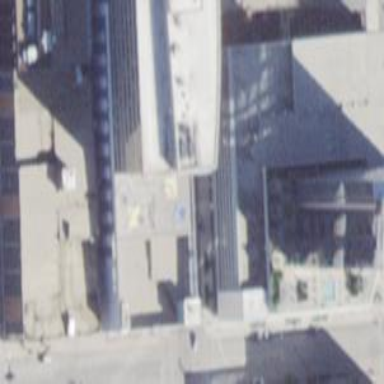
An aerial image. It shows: Building made of glass and concrete.